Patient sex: M
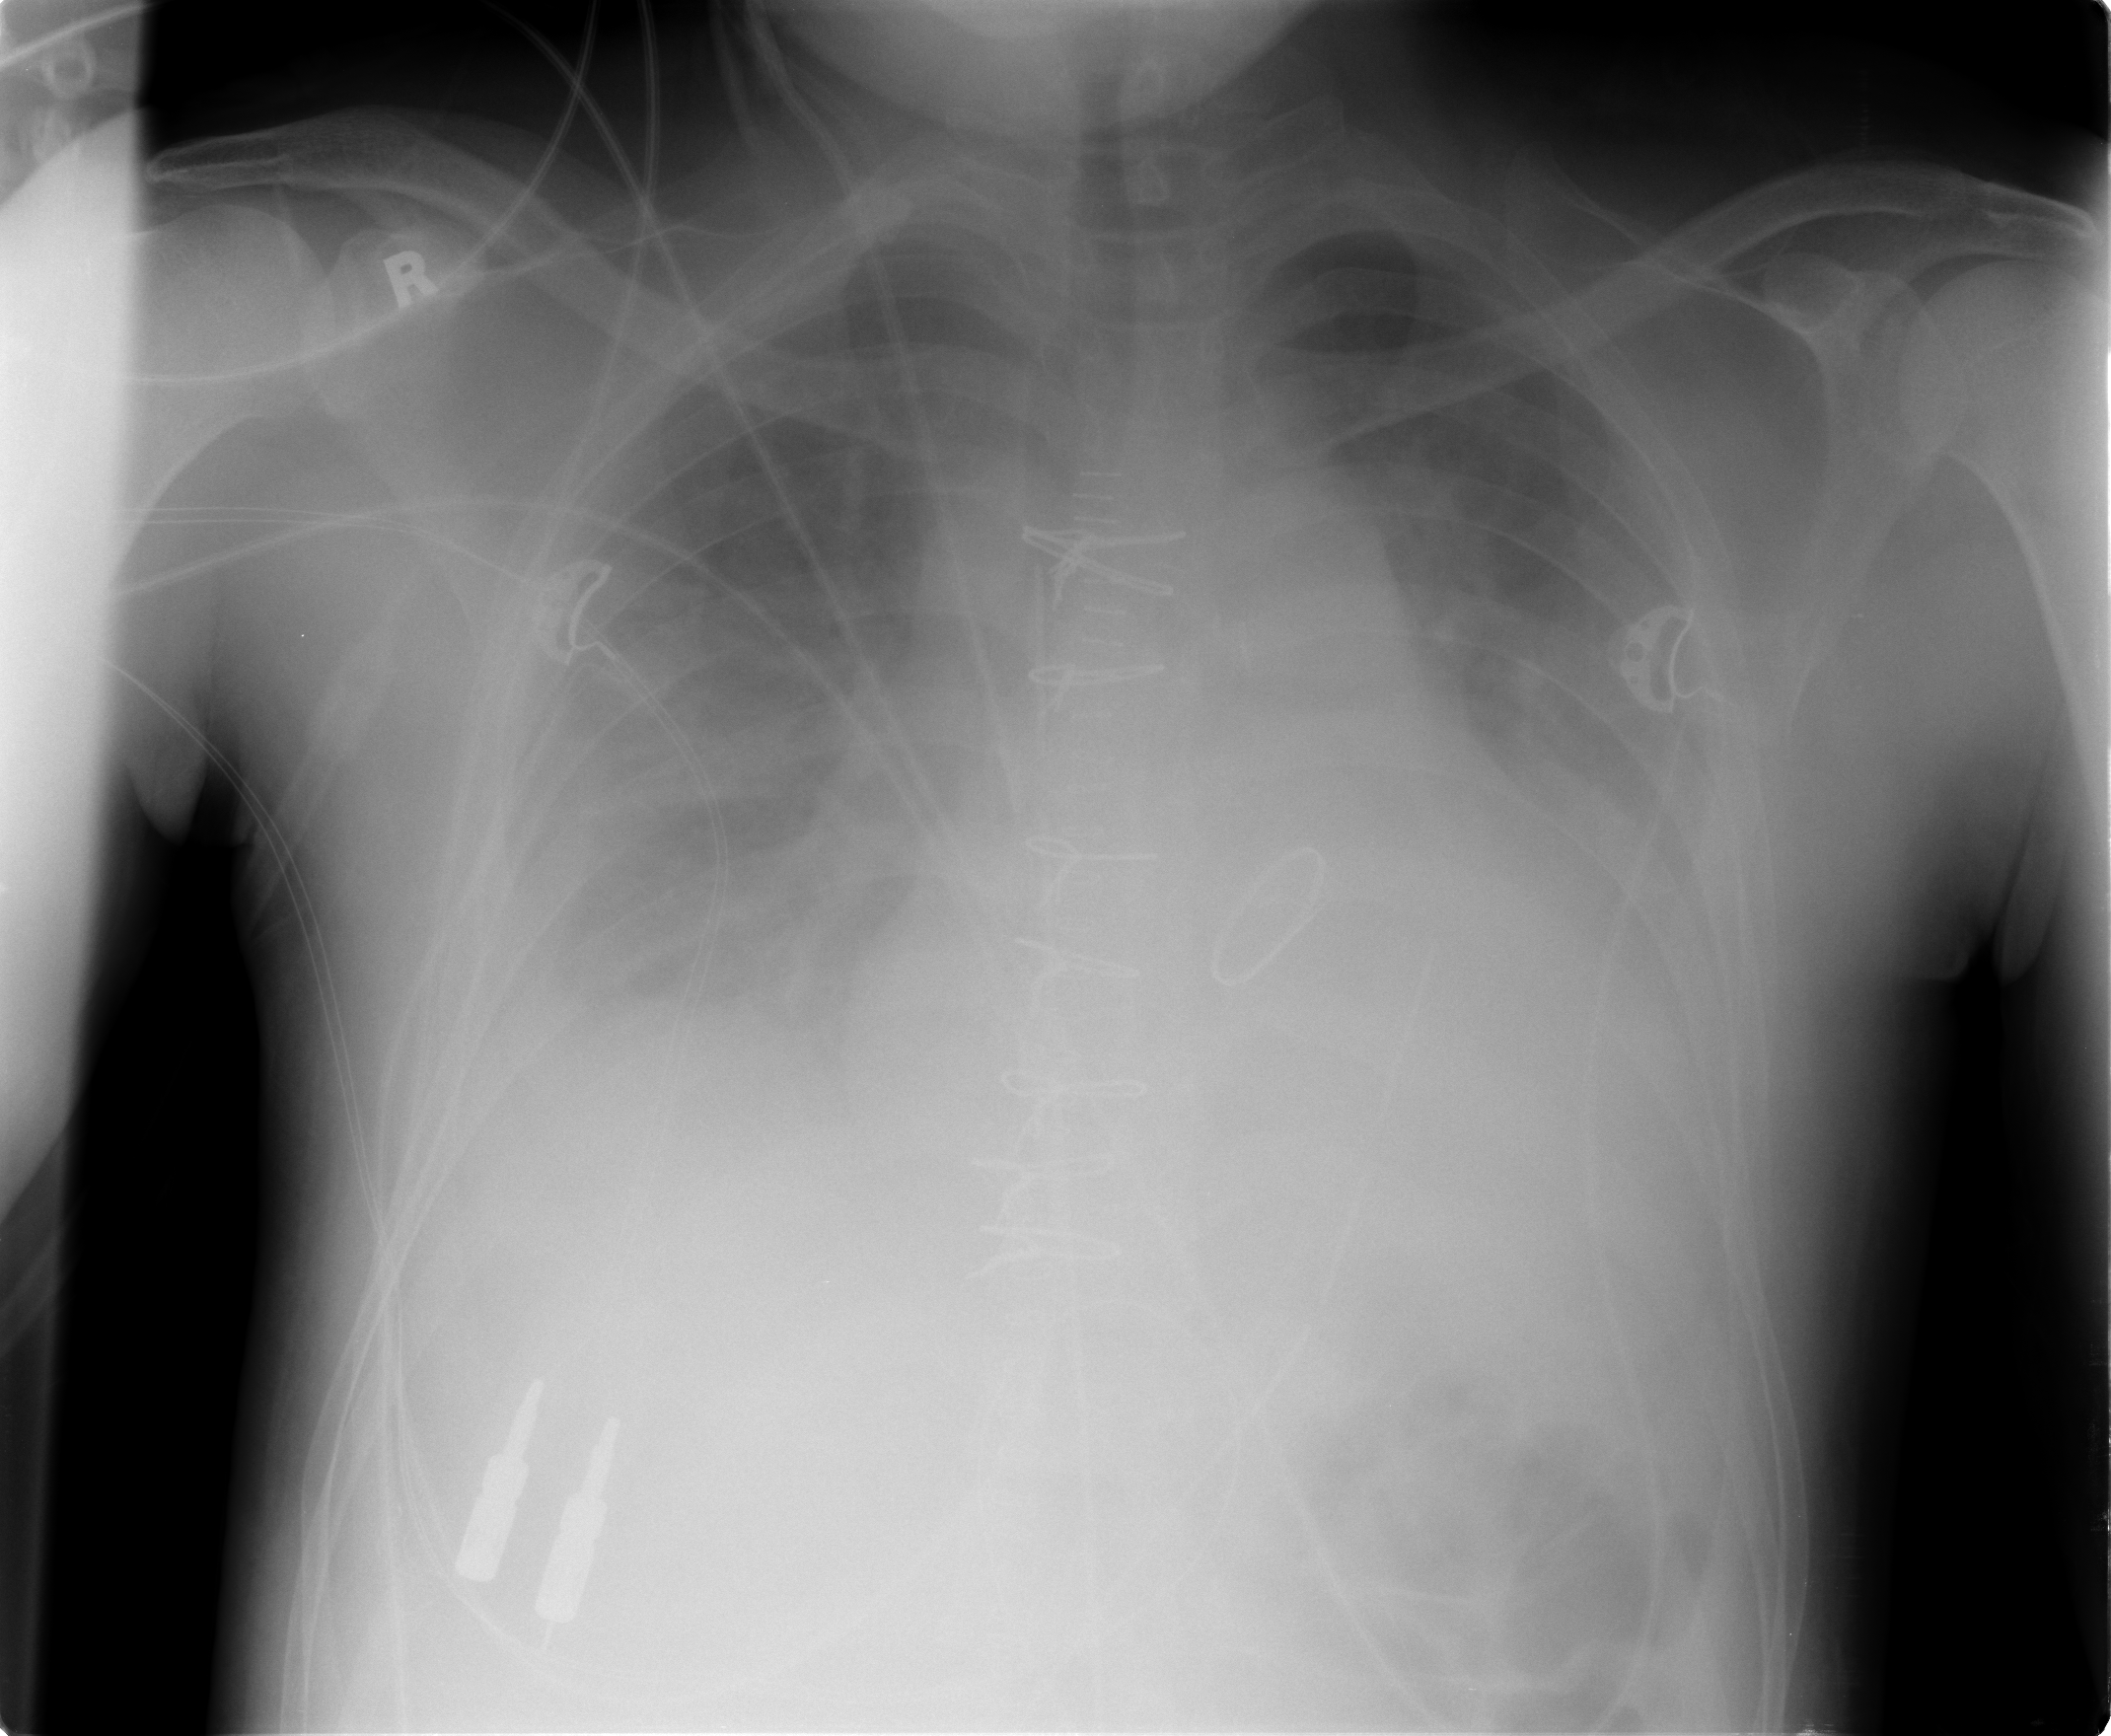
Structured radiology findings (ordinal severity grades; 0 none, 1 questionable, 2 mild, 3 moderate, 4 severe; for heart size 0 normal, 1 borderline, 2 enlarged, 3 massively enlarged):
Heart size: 2
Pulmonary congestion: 2
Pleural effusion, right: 3
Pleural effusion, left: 3
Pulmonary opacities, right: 0
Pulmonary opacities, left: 0
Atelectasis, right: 2
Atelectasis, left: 2